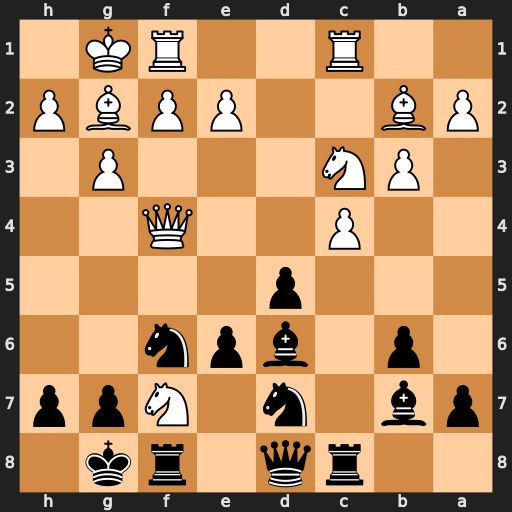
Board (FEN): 2rq1rk1/pb1n1Npp/1p1bpn2/3p4/2P2Q2/1PN3P1/PB2PPBP/2R2RK1
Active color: b
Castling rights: -
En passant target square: -
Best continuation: Bxf4 Nxd8 Bxc1